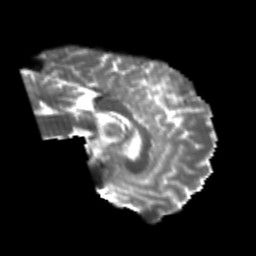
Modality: T2w
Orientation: sagittal
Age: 22
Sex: male
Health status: healthy
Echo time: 0.074 s